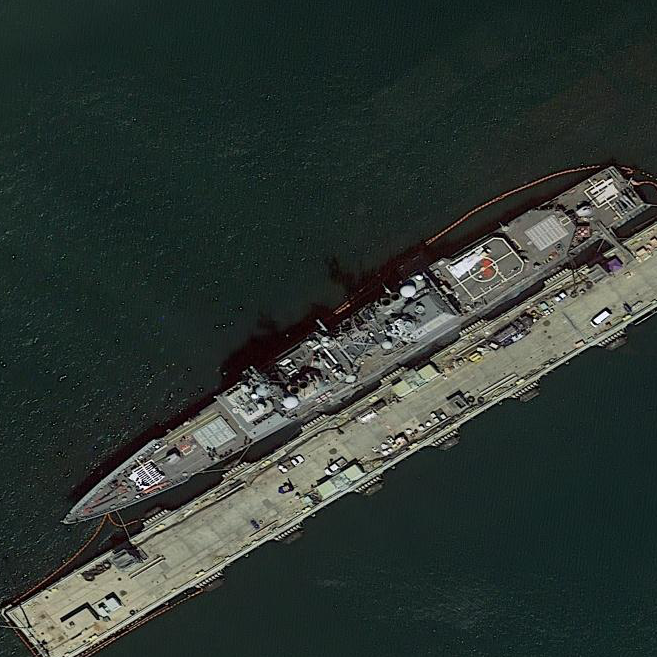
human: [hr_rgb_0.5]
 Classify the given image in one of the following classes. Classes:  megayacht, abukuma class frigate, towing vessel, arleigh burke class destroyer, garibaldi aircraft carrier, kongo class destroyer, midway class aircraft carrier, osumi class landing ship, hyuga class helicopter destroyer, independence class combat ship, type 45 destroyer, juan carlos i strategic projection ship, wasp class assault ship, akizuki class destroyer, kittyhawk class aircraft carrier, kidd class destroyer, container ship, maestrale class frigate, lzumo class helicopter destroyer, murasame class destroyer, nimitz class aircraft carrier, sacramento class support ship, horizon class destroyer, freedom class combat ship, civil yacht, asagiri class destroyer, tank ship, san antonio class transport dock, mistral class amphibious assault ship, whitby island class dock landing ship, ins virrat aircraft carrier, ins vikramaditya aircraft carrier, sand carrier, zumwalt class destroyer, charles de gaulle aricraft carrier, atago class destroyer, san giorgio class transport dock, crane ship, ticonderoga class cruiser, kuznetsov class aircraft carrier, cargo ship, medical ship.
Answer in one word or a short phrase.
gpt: Ticonderoga class cruiser